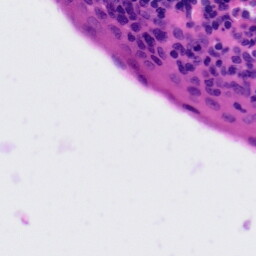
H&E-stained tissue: Tonsil